Question: I have a simple recursive solution as below:
'''
public int countPaths(int x, int y) {
if(x == 0 && y == 0) {
return 0;
} else if(x == 0) {
return 1;
} else if(y == 0) {
return 1;
} else {
int count = countPaths(x-1, y);
count += countPaths(x, y-1);
return count;
}
}
'''
This is to solve the following problem from the book: <URL>
Imagine a robot sitting on the upper left corner of an X by Y grid. The robot can only move in two directions: right and down. How many possible paths are there for the robot to go from (0,0) to (X,Y)?
I am trying to ascertain the run time complexity and I believe it is O(x+y). I arrived at this by using a recursion tree, for example if x=2 and y=2

The max depth of this tree is (x+y) and work done at each step is a constant. So max work done is (x+y) * c and hence the run time complexity is O(x+y)
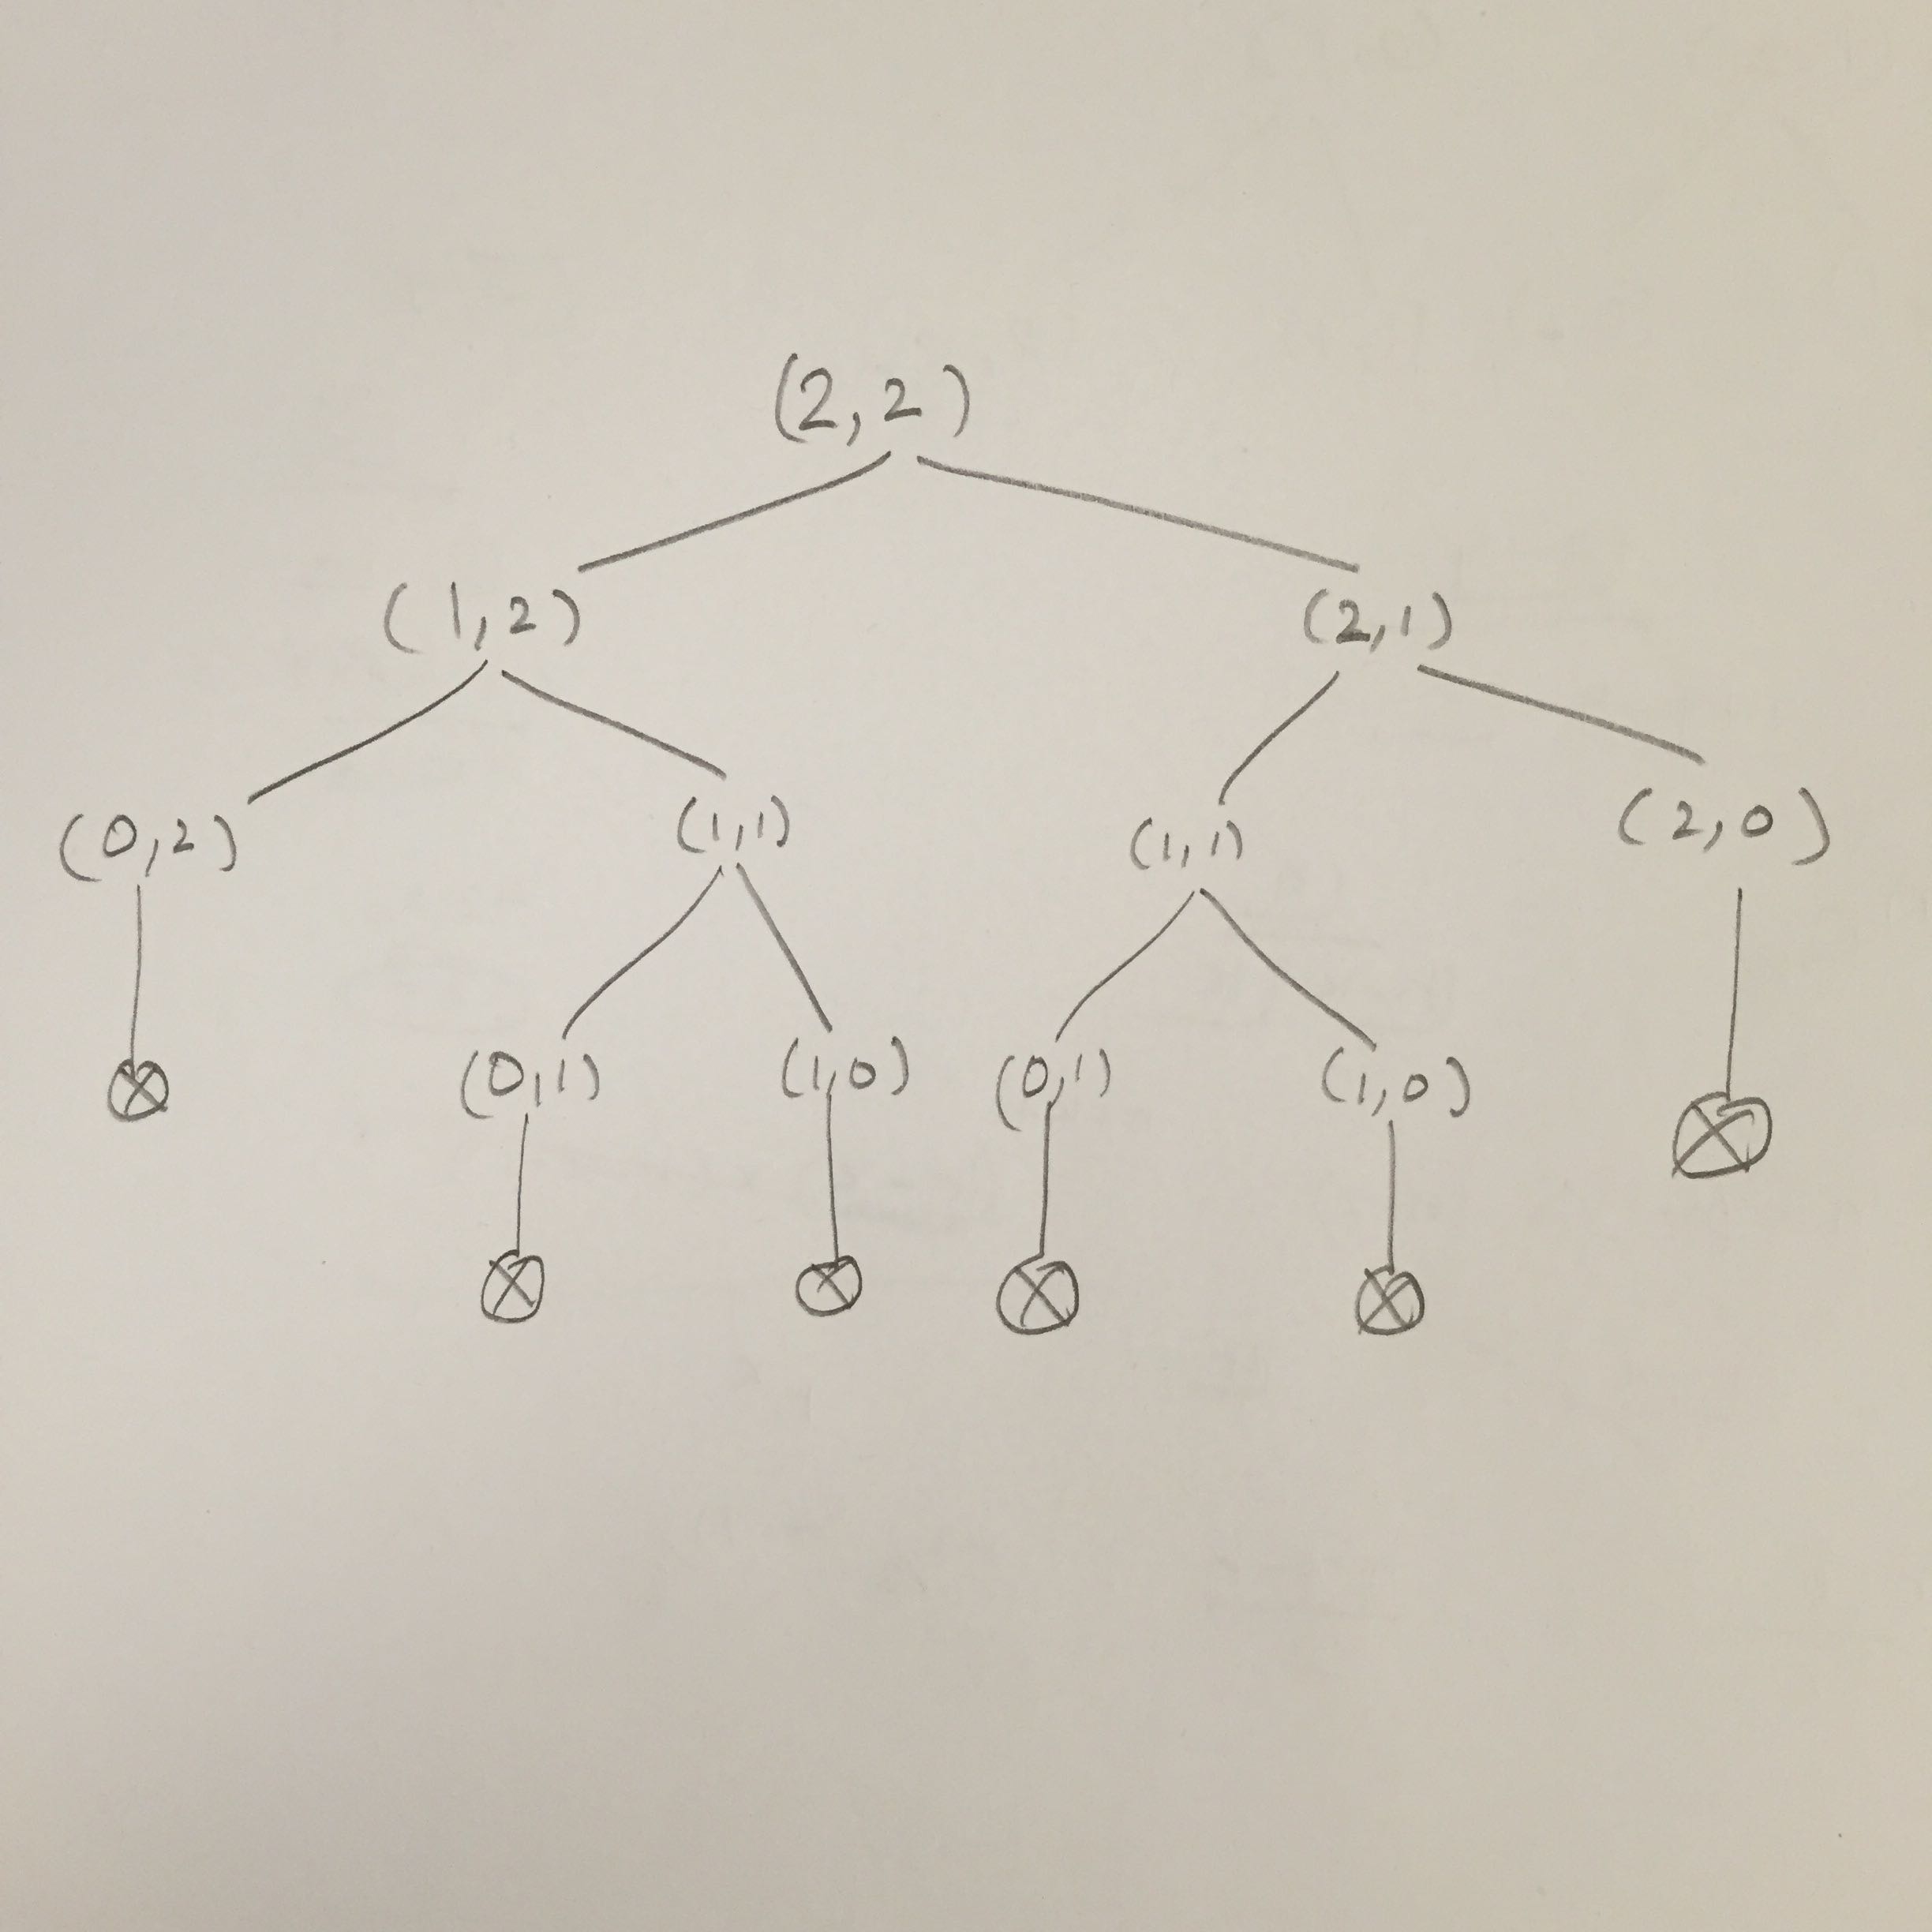
Answer: Based on the valuable input from @Anonymous, we know the recurrence relation is:
'''
T(x, y) = T(x-1, y) + T(x, y-1) + 1
Abusing (which is ok in Big-O analysis) the notation, let x = y
T(x, x) = 2 * T(x-1, x) = 2 * 2 * T(x-2, x) = ... = 2 * ... * 2 * T(0, x)
= O(2^x)
'''
So the run time complexity is
> ; where n = max(x, y)
With memoization, I get it, thank @Anonymous, it should be